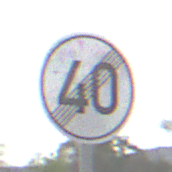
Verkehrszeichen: EndeGeschwindigkeit40
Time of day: Midday
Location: Outdoor (Nature)
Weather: PartlyCloudy
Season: NotSpecified
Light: Natural